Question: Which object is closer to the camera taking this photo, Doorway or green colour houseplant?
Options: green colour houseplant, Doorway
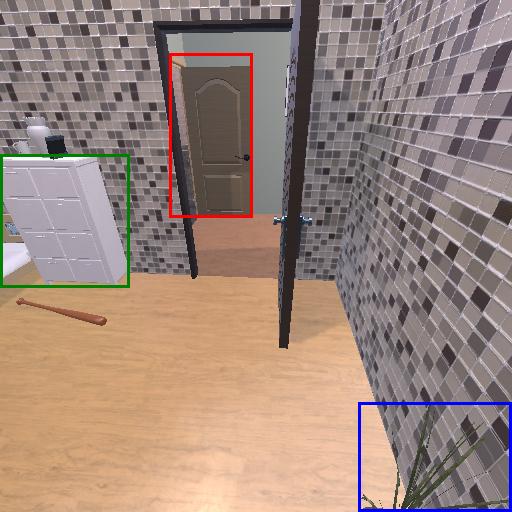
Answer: green colour houseplant